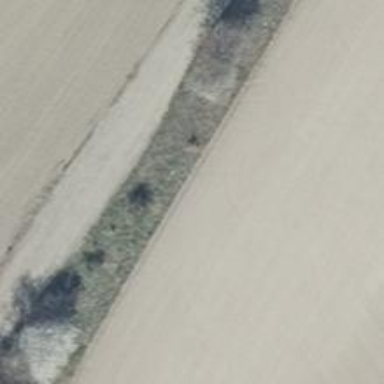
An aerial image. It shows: Row of deciduous broadleaved trees.